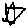
Label: star